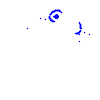
Particle: electron